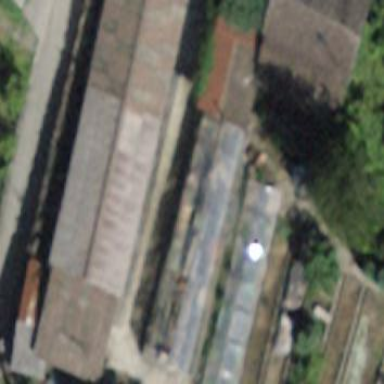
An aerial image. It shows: Greenhouse.